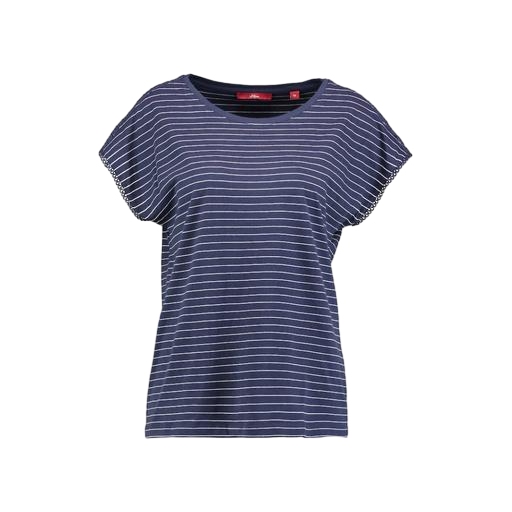
blue striped cap-sleeve tee, blue short-sleeved striped t-shirt, blue women's stripe true t-shirt, white background